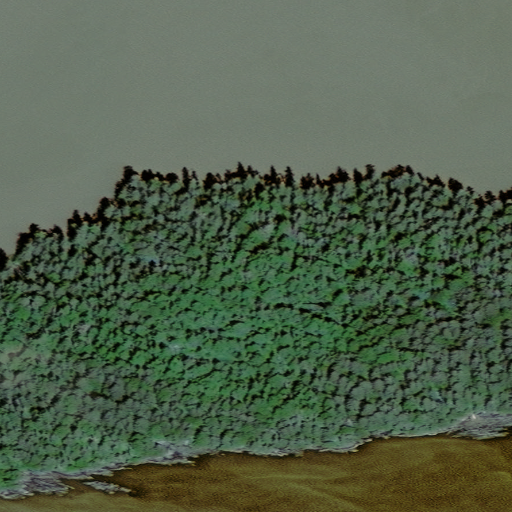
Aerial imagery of island in Alaska named Division Island containing only unknown